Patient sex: F
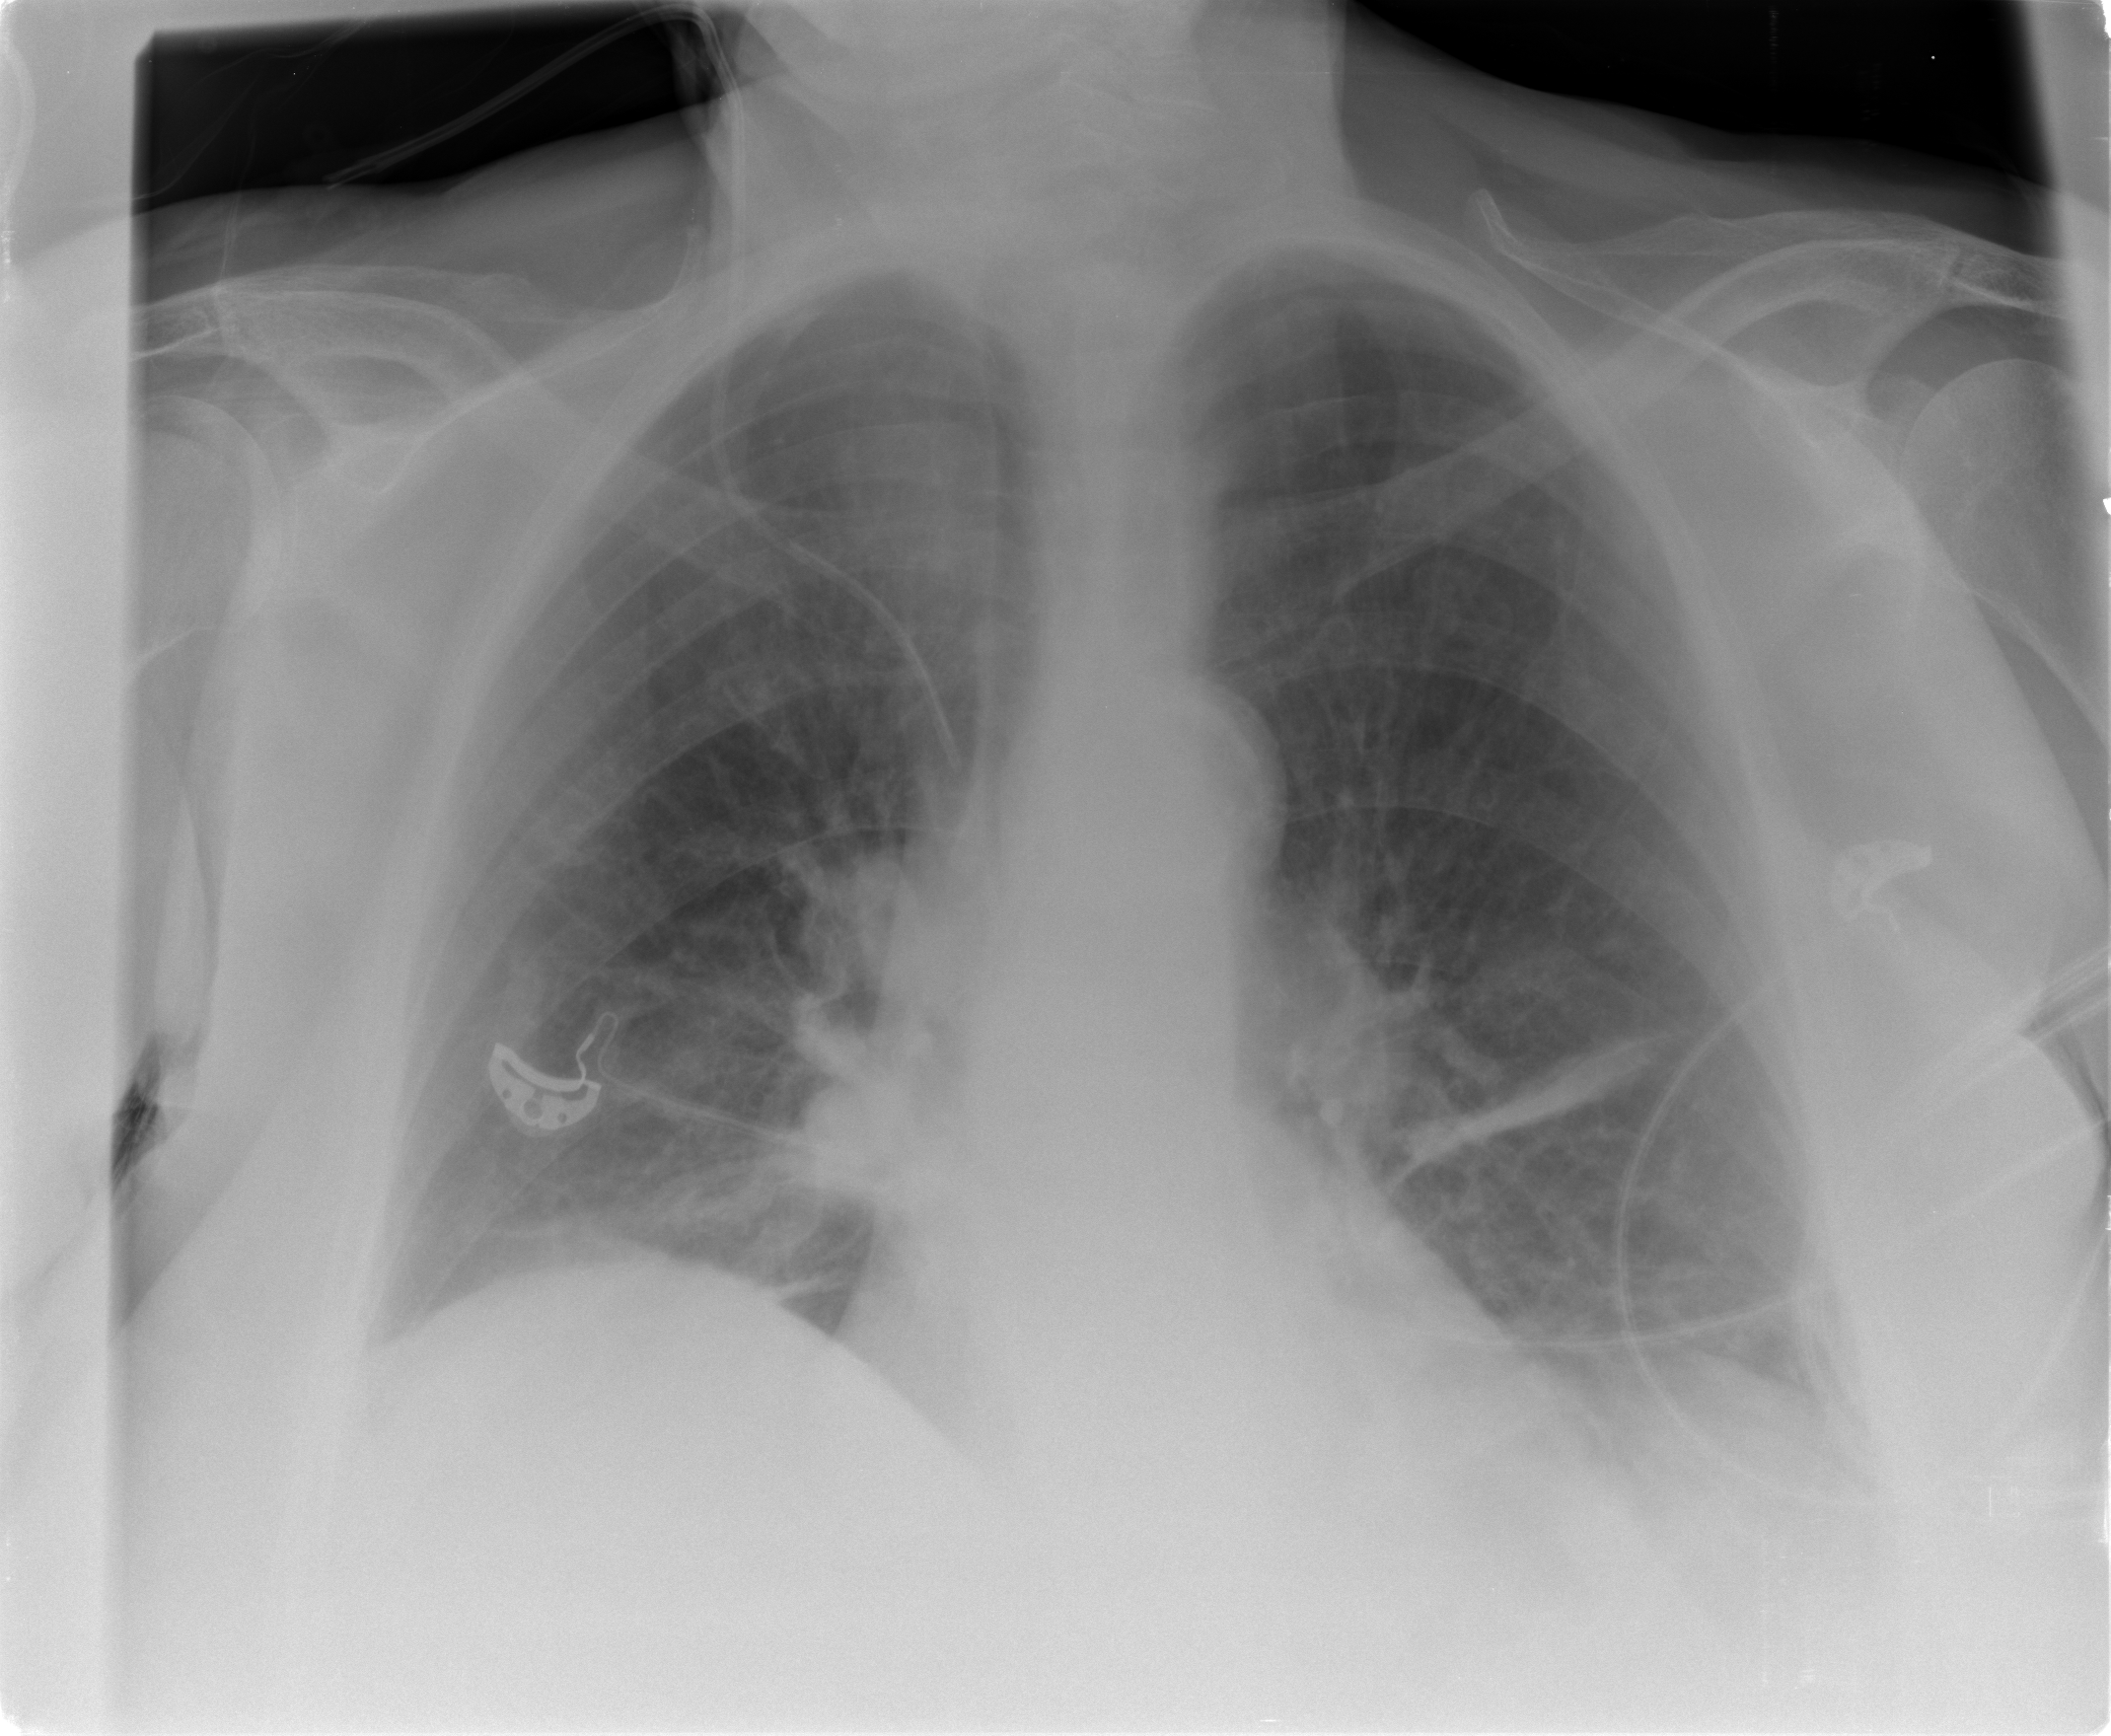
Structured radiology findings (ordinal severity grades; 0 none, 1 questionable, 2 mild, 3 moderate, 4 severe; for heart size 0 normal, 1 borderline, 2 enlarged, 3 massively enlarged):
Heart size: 0
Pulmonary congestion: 0
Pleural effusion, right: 0
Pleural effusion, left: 0
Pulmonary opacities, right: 0
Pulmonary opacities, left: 0
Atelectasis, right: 0
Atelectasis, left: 2